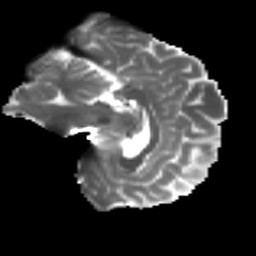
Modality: T2w
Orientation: sagittal
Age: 38
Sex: female
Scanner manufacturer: ge
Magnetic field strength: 3 T
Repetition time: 7.8 s
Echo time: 0.0614 s